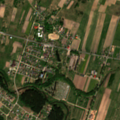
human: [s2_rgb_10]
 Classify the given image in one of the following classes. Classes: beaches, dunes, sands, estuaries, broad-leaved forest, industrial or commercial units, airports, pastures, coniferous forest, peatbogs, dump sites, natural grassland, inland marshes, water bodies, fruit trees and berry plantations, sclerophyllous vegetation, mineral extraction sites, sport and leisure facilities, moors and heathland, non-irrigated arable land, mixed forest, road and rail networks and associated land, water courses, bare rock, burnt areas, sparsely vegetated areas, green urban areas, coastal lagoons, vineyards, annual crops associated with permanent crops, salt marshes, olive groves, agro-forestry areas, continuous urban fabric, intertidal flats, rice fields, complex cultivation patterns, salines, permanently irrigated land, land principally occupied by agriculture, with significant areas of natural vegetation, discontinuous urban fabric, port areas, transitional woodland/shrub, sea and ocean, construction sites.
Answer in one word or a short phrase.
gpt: discontinuous urban fabric, pastures, complex cultivation patterns